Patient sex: M
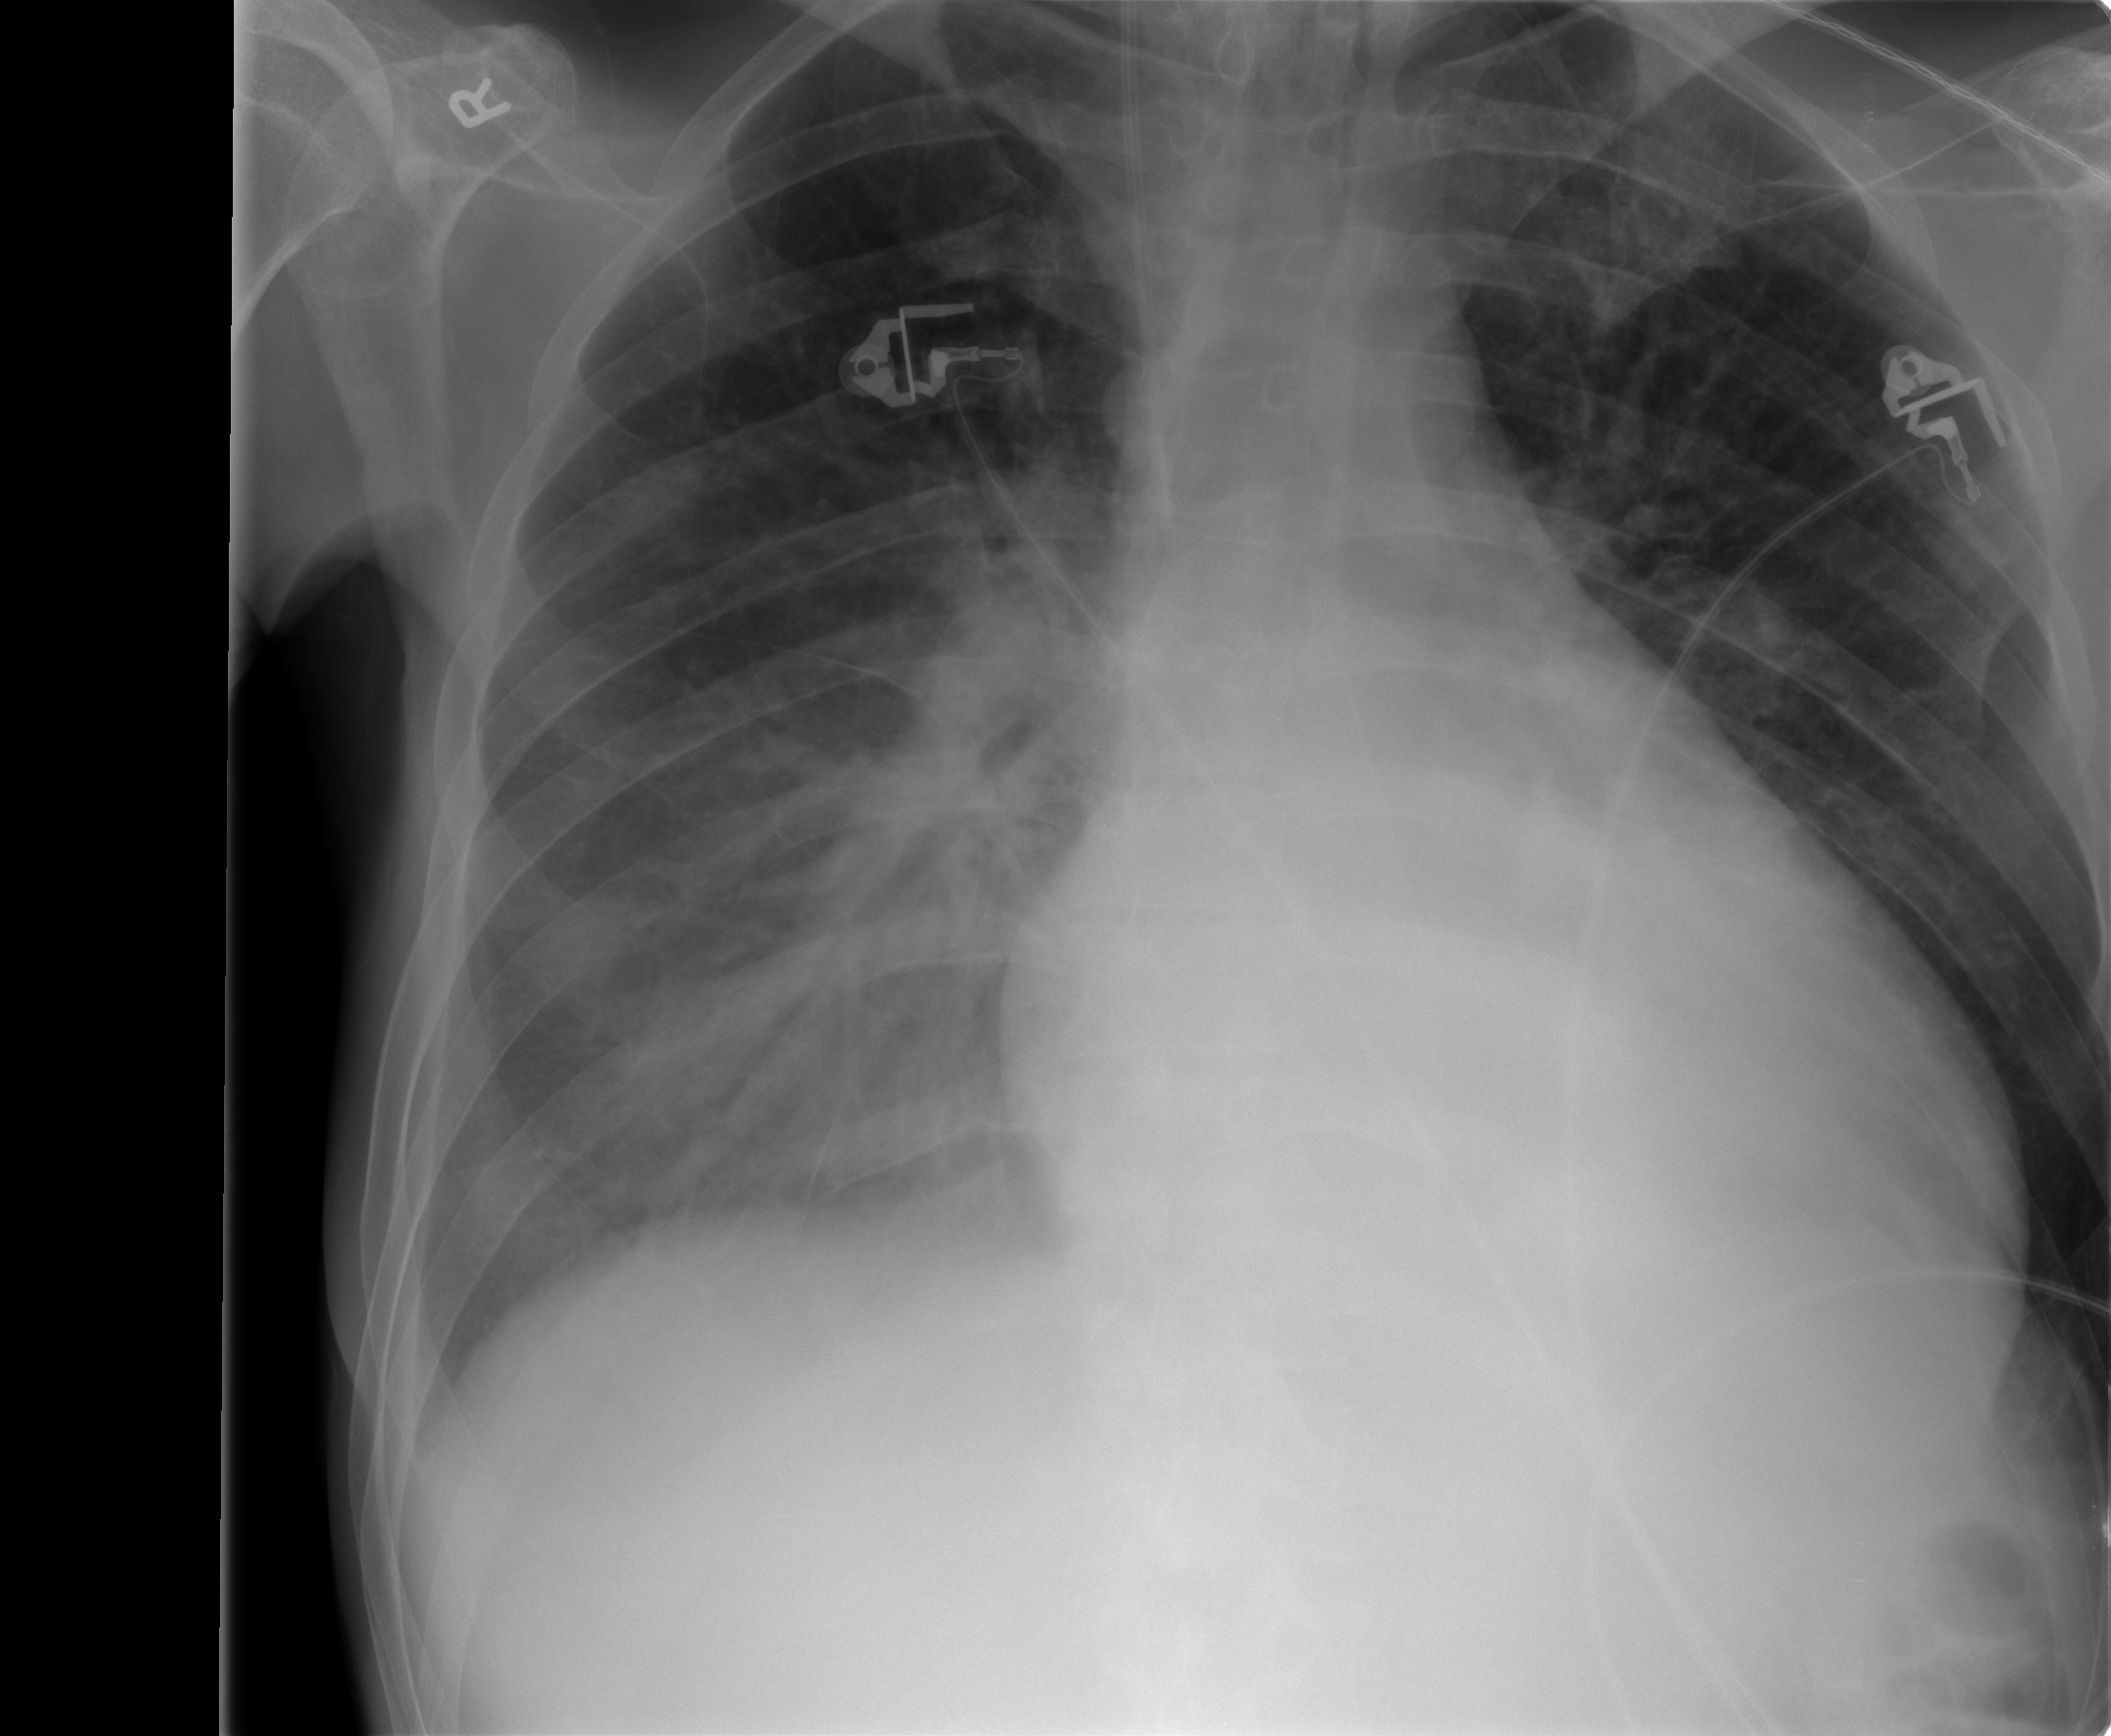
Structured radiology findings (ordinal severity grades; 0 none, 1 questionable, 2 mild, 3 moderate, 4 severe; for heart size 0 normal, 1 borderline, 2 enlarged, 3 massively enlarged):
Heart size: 2
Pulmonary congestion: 1
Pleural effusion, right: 0
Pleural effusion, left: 0
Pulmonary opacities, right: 3
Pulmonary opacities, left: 0
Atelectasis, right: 1
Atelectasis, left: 0